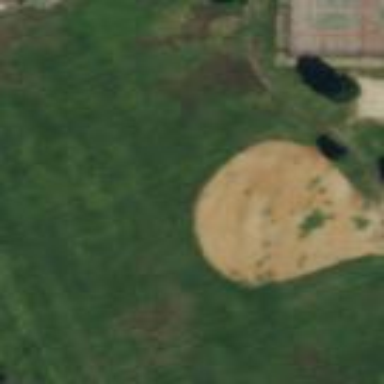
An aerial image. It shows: Baseball pitch for leisure and sports activities.